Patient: sex F, age 26
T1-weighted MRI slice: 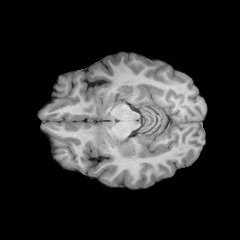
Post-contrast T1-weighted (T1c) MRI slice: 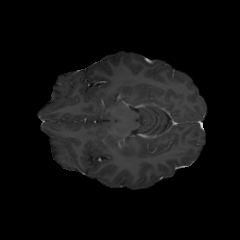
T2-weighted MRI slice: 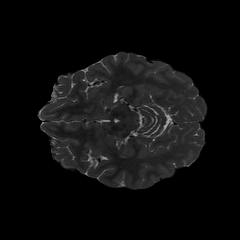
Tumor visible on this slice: no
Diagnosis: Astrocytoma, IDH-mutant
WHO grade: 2